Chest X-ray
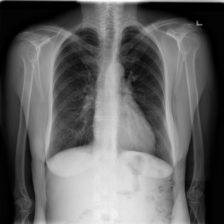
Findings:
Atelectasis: negative
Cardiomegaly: negative
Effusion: negative
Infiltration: negative
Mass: negative
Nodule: negative
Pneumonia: negative
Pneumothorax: negative
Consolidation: negative
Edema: negative
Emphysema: negative
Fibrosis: negative
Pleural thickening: negative
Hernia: negative